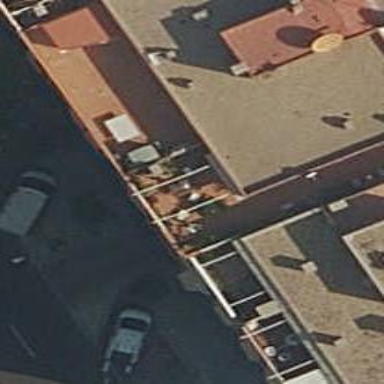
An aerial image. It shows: Café.